Aerial crown-view tile of a tropical tree (Barro Colorado Island, Panama), acquired 20250124:
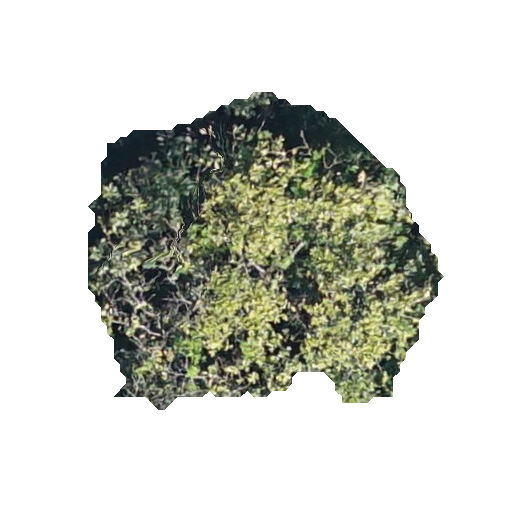
Species: Anacardium excelsum
GBIF accepted scientific name: Anacardium excelsum
Crown area: 124.305 m²